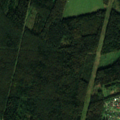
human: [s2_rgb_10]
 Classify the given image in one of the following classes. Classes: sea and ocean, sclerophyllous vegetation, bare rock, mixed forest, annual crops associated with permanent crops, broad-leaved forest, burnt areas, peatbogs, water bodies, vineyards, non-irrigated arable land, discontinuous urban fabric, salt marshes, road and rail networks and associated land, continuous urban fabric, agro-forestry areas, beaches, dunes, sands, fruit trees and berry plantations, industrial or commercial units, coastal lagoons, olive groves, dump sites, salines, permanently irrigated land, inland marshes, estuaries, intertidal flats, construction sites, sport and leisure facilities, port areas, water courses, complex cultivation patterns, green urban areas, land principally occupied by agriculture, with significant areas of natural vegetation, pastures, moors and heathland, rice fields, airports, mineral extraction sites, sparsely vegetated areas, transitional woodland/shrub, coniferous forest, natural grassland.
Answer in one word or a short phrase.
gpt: discontinuous urban fabric, non-irrigated arable land, broad-leaved forest, coniferous forest, mixed forest